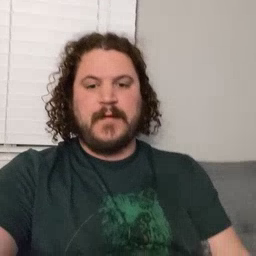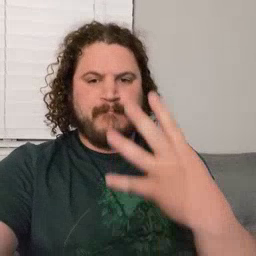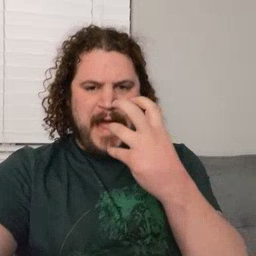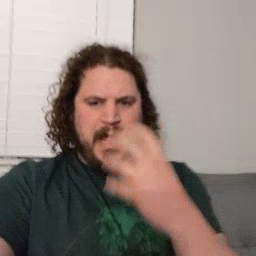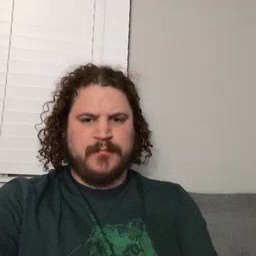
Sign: mad